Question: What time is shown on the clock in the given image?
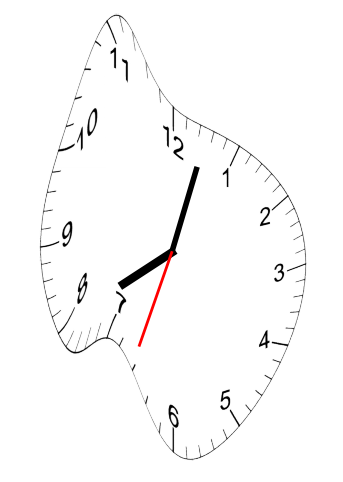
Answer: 08:02:33